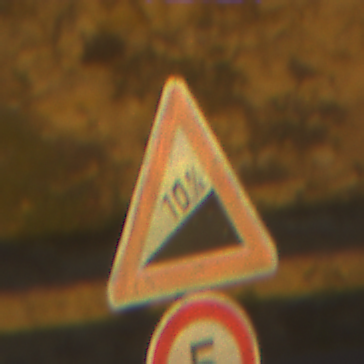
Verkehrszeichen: Steigung10
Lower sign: Geschwindigkeit5
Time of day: SunriseSunset
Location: Outdoor (RoadRail)
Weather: PartlyCloudy
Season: NotSpecified
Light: Natural